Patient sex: M
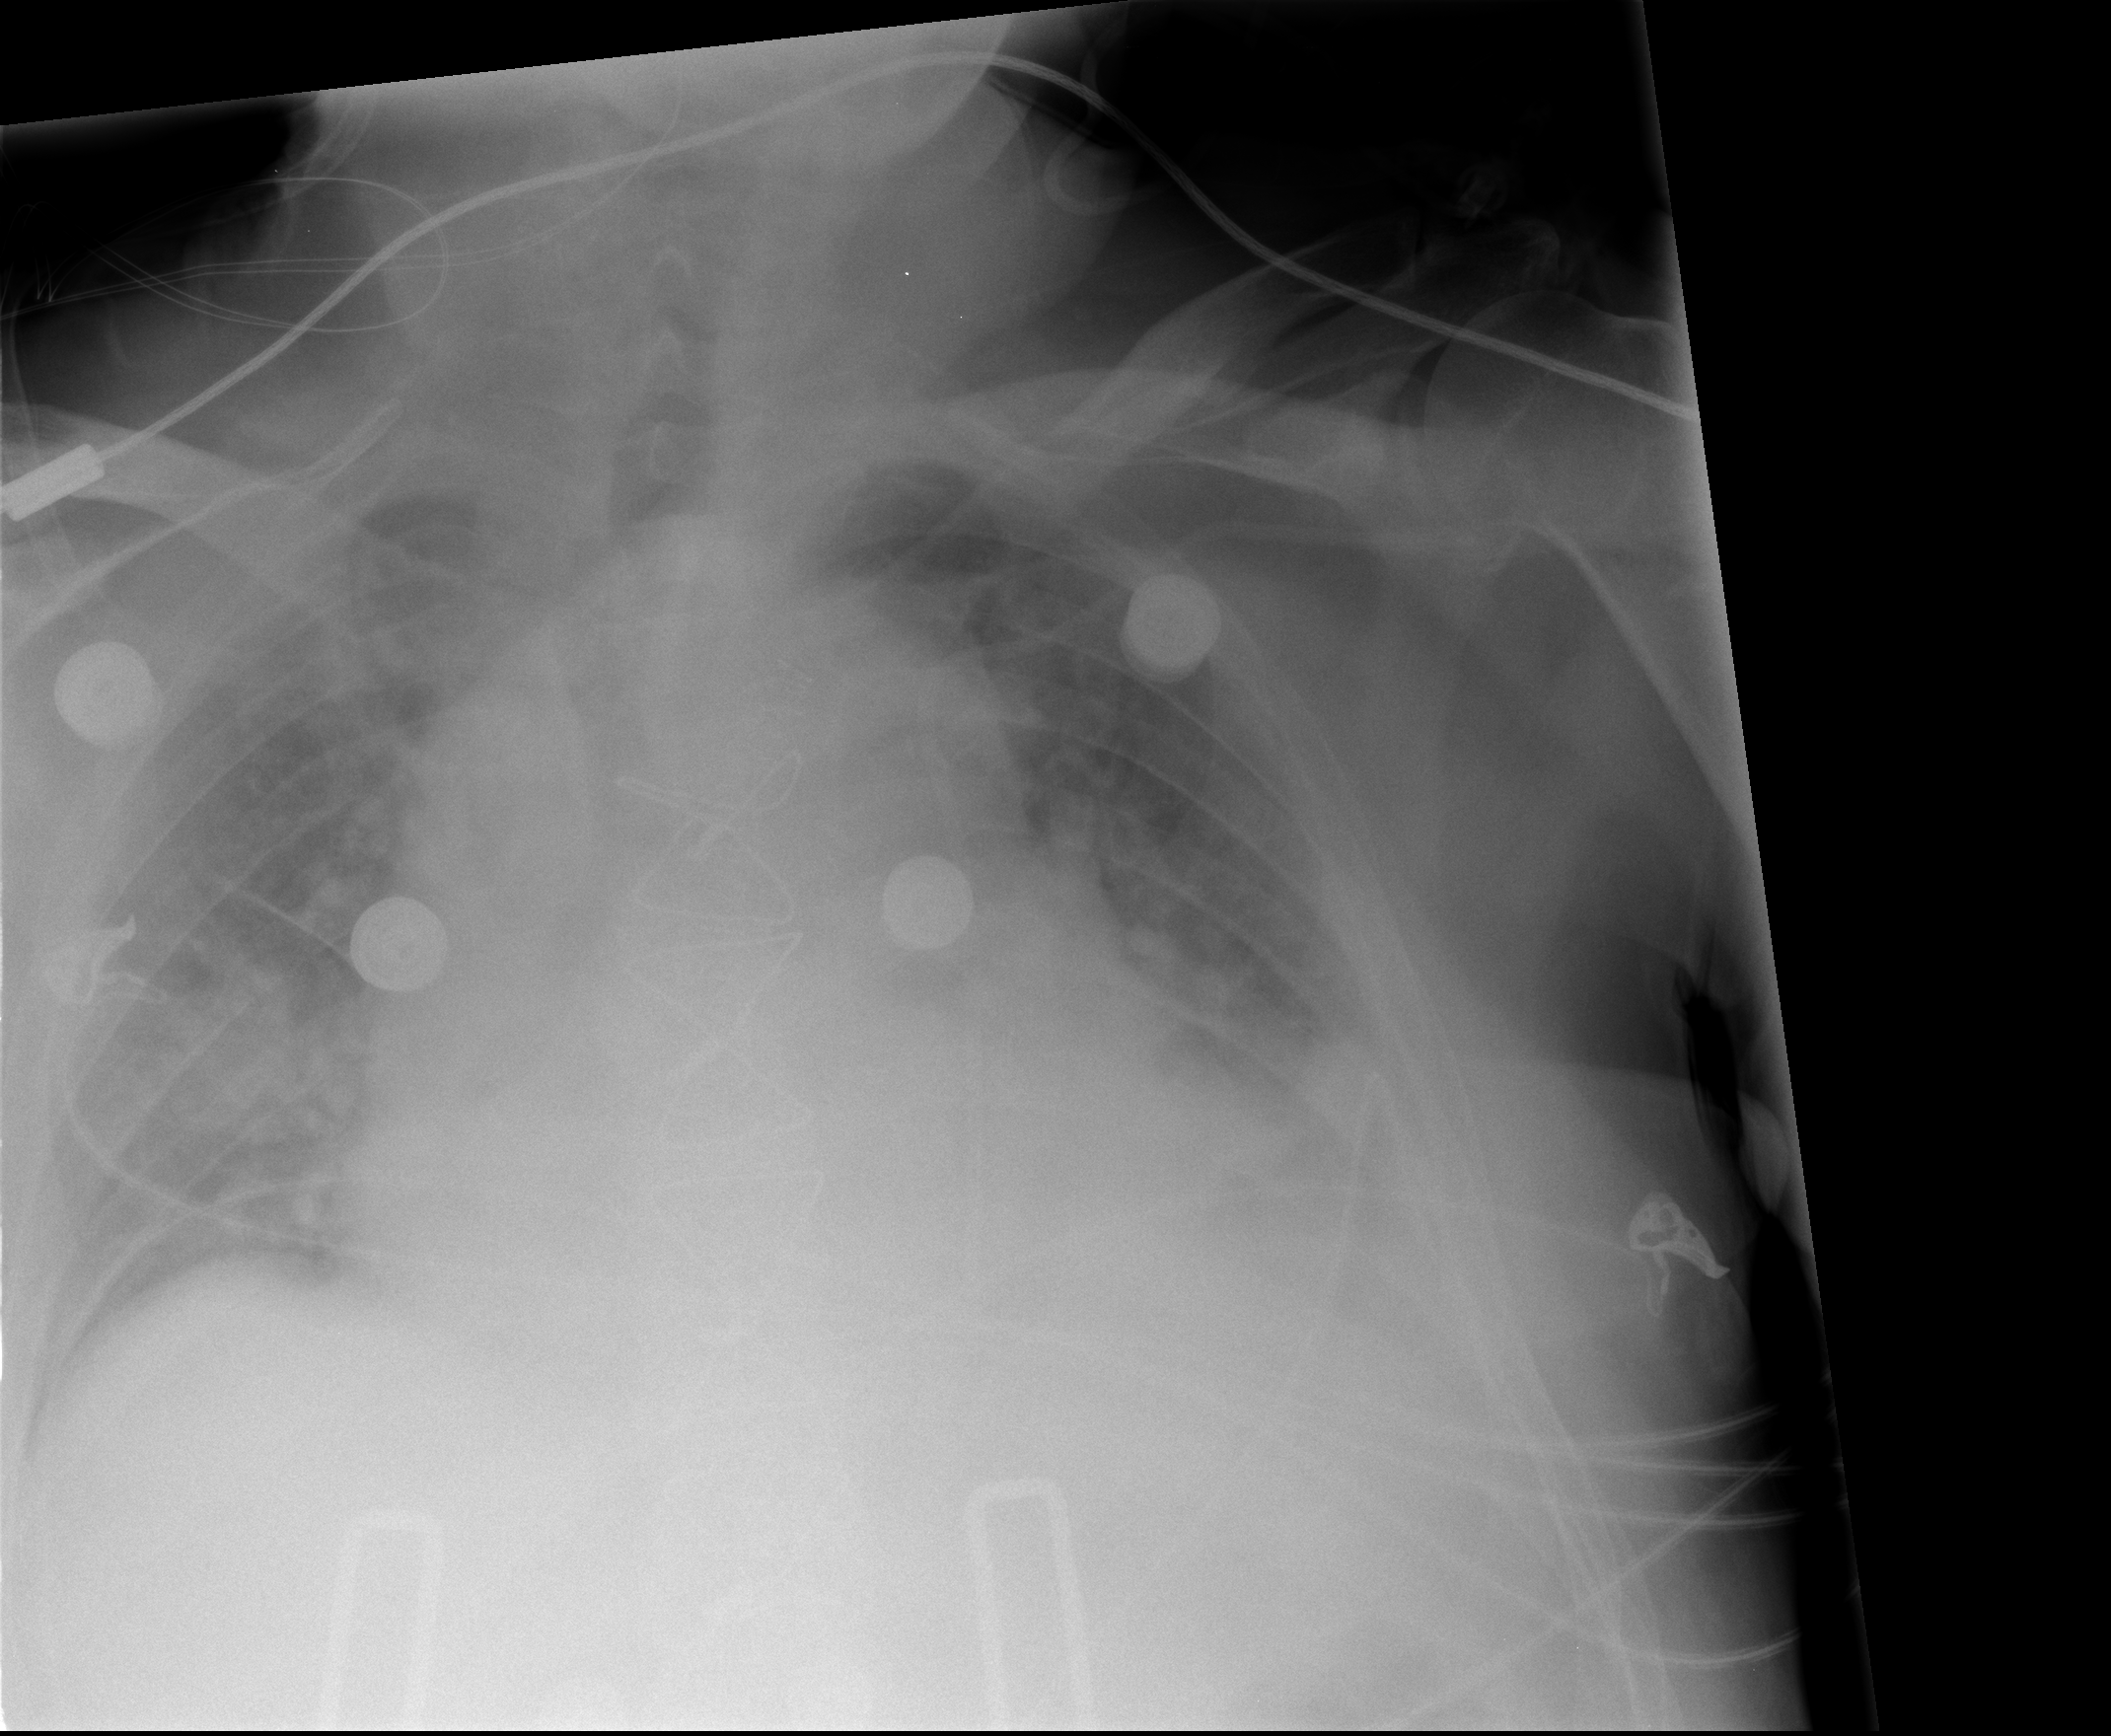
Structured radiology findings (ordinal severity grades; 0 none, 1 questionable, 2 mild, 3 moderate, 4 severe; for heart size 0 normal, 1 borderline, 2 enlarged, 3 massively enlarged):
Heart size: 2
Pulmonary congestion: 3
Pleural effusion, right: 1
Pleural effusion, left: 2
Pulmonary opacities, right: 0
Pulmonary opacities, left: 0
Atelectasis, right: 2
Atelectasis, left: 2